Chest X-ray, PA view. Patient: 70 years old, sex F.
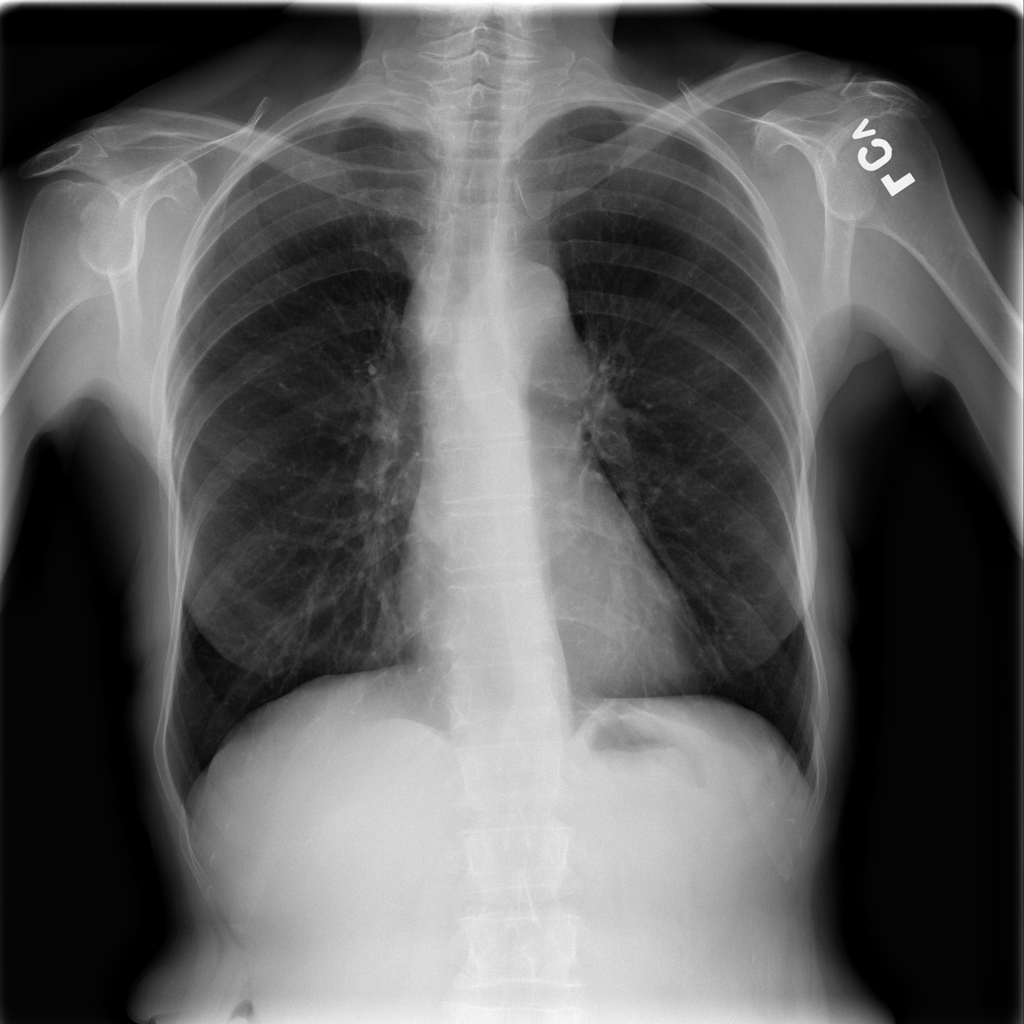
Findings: Atelectasis